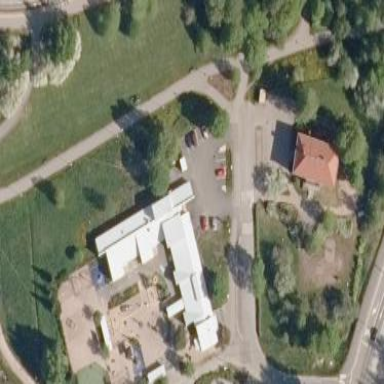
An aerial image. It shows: Kindergarten building.